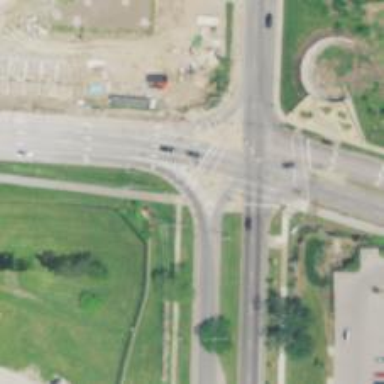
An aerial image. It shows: Uncontrolled crossing at the intersection of cycleway and road.